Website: walmart
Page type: billing-address
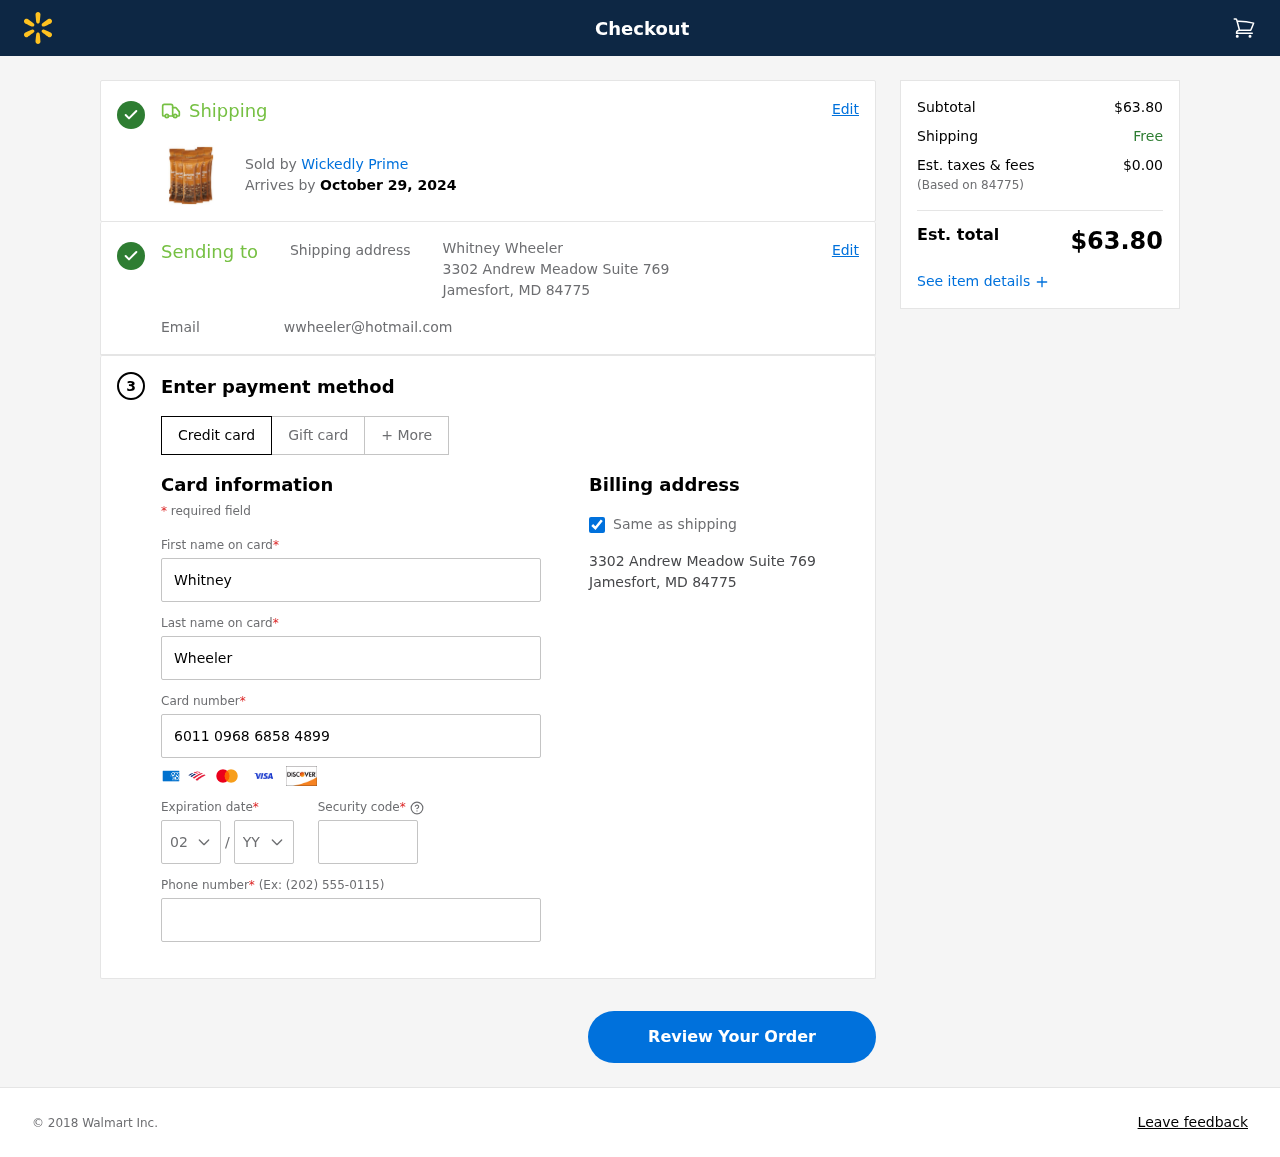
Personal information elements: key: PII_CARD_CVV
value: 650
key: PII_CARD_EXPIRY_MONTH
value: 02
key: PII_CARD_EXPIRY_YEAR
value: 29
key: PII_CARD_NUMBER
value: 6011 0968 6858 4899
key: PII_CITY_STATE_ZIP
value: Jamesfort, MD 84775
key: PII_EMAIL
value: wwheeler@hotmail.com
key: PII_FIRSTNAME
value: Whitney
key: PII_FULLNAME
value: Whitney Wheeler
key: PII_LASTNAME
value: Wheeler
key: PII_PHONE
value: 3505578449
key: PII_POSTCODE
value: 84775
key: PII_STREET
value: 3302 Andrew Meadow Suite 769
Product elements: key: PRODUCT1_BRAND
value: Wickedly Prime
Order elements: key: ORDER_DELIVERY_DATE
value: October 29, 2024
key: ORDER_SUBTOTAL
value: $63.80
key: ORDER_TAX
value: $0.00
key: ORDER_TOTAL
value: $63.80